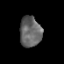
Tissue: prostate
Cell type: Myeloid cells
Senescence score: 0.3467
Nuclear area (px): 640
Mean DAPI intensity: 102.964